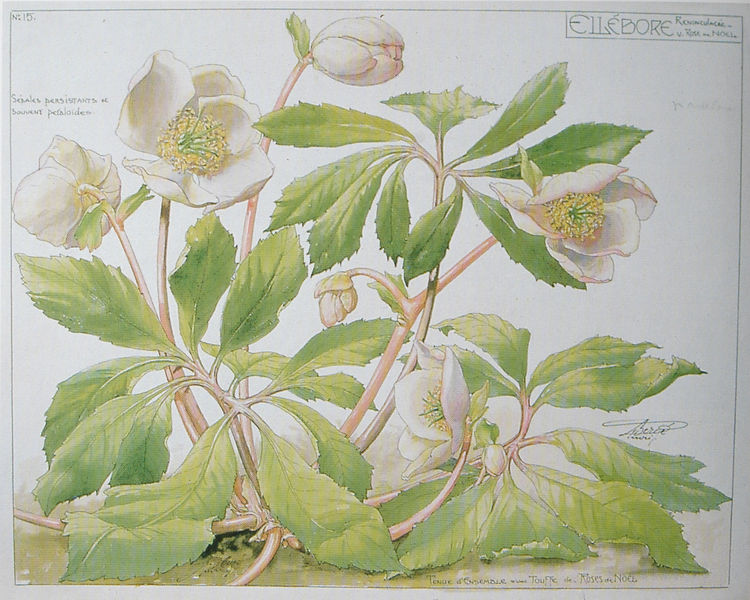
Titel: Christrosen
Künstler: Henri Bergé
Standort: Nancy
Institution: Musée de l'Ecole de Nancy
Schlagwörter: blätter, weiß, aquarell, gelb, grün, blumen, frankreich, hell, zeichnung, blüten, signatur, boden, pflanze, rosa, zart, schrift, studie, graphik, querformat, realistisch, inschrift, stiele, mohn, illustration, text, beschriftung, worte, stempel, knospe, naturalistisch, botanik, wörter, lehrbild, buschwindröschen, anemone, christrose, chtistrose, eilebore, hundsrose, weisser mohn